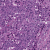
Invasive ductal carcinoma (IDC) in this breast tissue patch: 1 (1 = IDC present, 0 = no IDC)